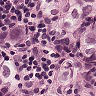
Metastatic tissue present: yes